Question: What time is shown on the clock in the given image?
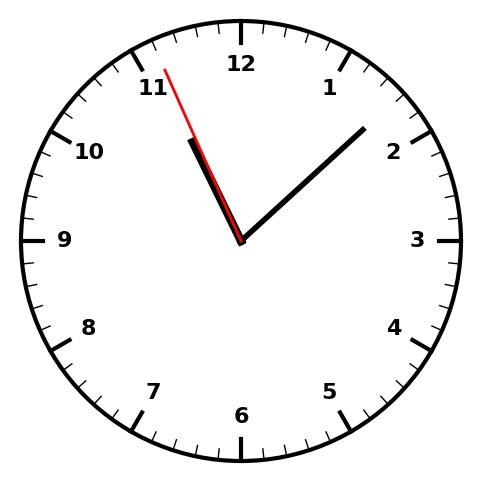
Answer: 11:07:56